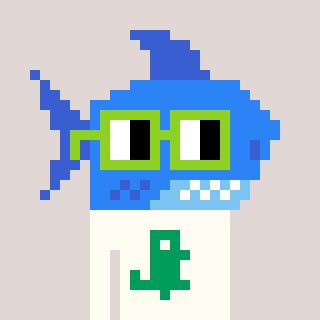
a pixel art character with square light green glasses, a shark-shaped head and a grayscale-colored body on a warm background